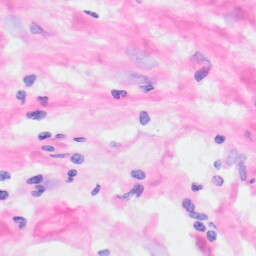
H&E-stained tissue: Kidney